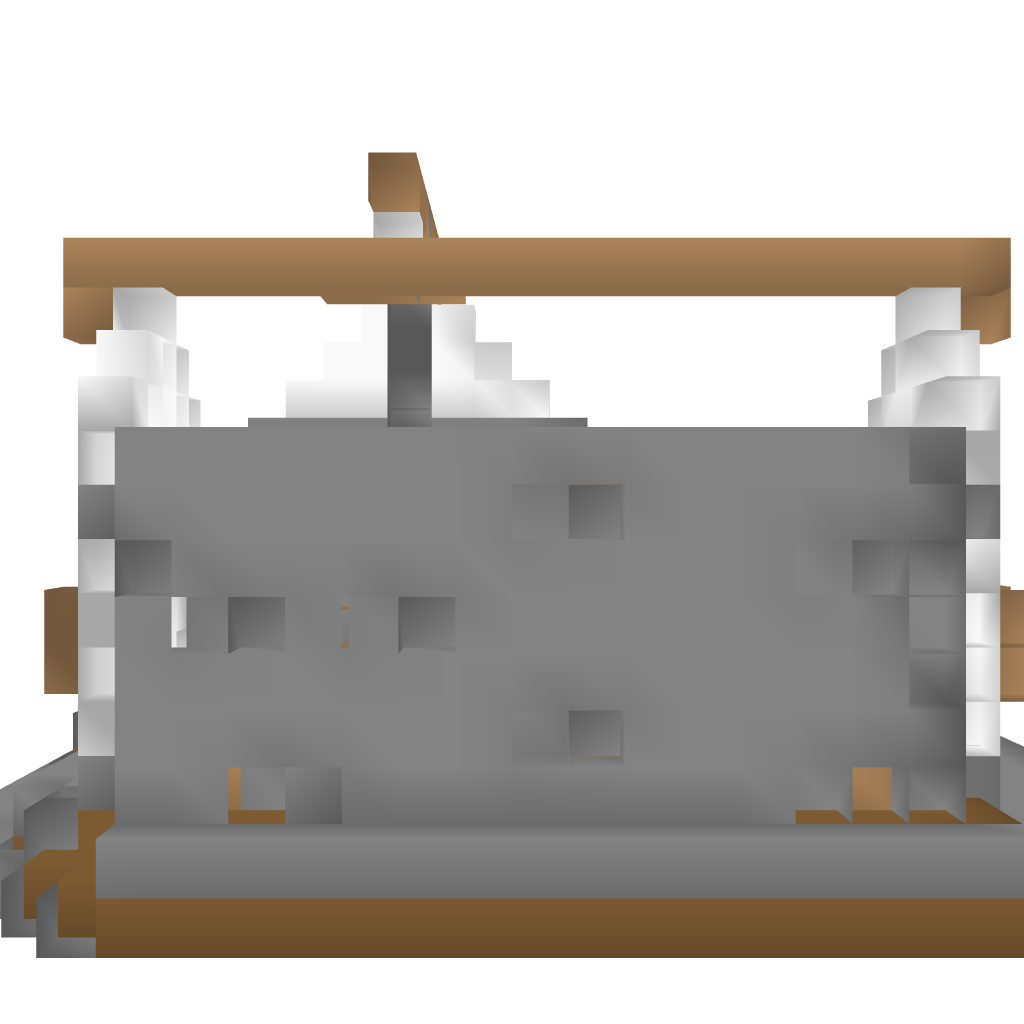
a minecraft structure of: Tudor Style Bakery/Shop bad low quality